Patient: sex M, age 54
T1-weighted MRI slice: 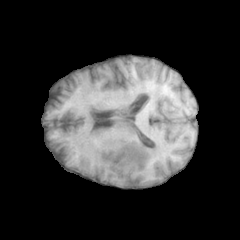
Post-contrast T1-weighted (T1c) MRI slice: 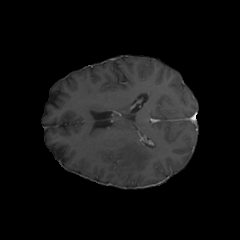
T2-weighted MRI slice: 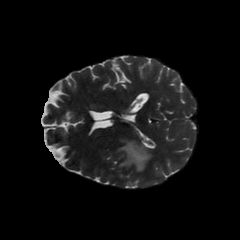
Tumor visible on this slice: yes
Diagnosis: Glioblastoma, IDH-wildtype
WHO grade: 4